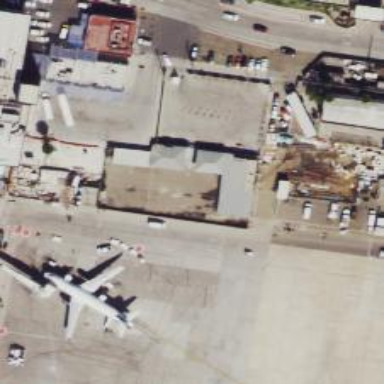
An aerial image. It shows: View of airport terminal.